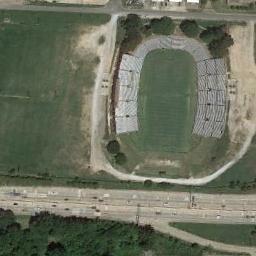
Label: stadium